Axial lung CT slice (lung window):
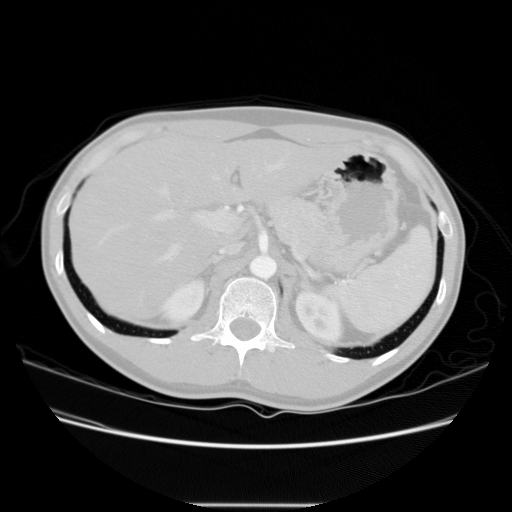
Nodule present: no